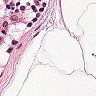
Metastatic tissue present: no